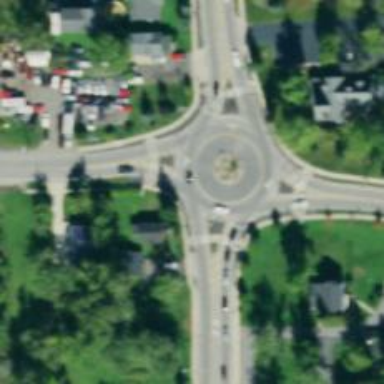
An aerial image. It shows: Primary highway intersecting roundabout.